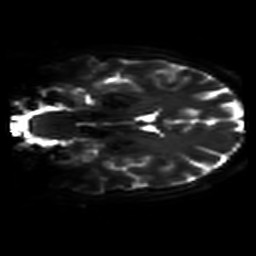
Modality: DWI
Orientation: coronal
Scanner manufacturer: philips
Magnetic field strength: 7 T
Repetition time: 9.612 s
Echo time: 0.073 s